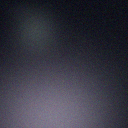
Screen state: off